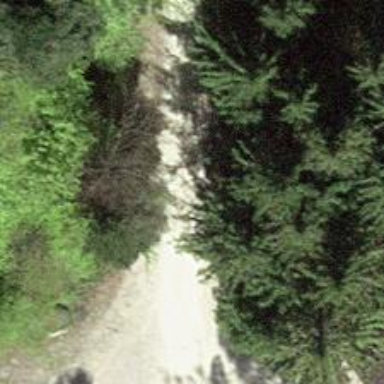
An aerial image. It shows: Gravel service road with tracktype of grade2. It is designated as route.